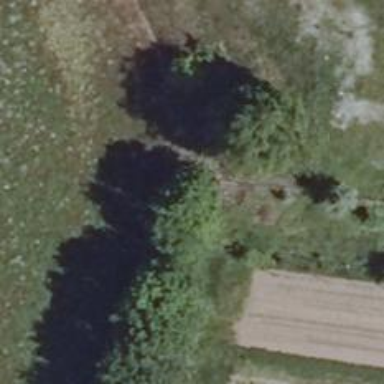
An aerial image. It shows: Row of trees in natural setting.